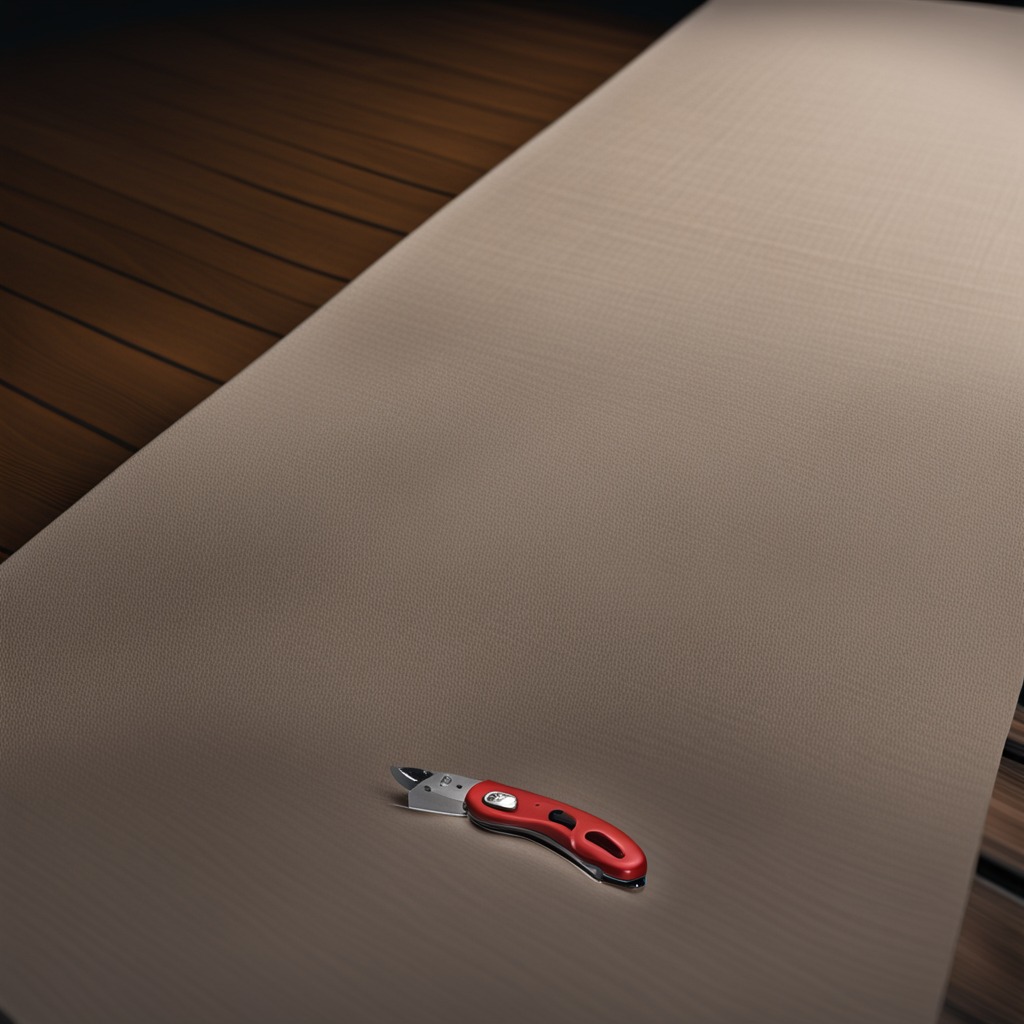
A utility knife lying on a wooden table in a workshop at night.